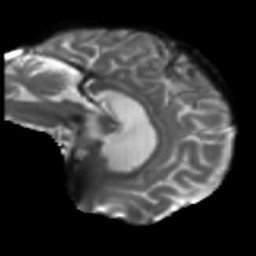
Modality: T2w
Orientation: sagittal
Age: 63
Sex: female
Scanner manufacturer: siemens
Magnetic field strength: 3 T
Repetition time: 5.25 s
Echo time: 0.08 s